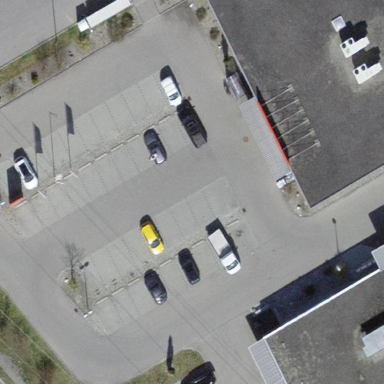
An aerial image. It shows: Parking area with asphalt surface.